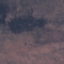
Land use / land cover class: HerbaceousVegetation